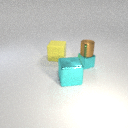
large yellow rubber cube to the left of large cyan metal cube